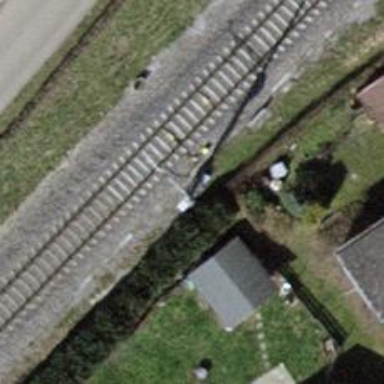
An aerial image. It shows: Catenary mast for power lines.